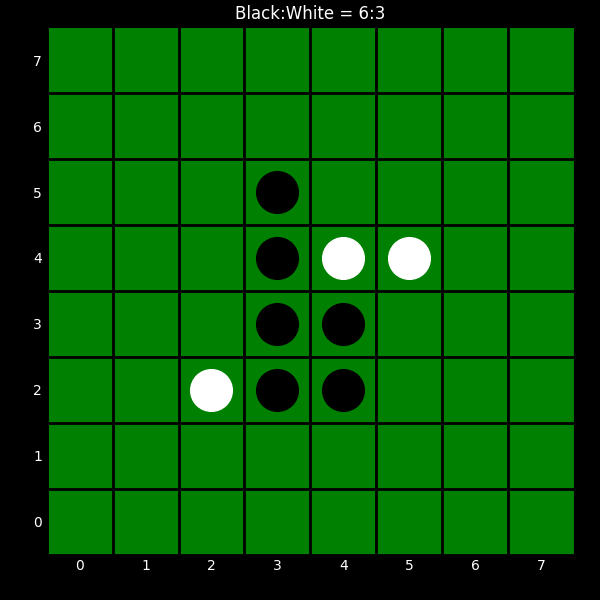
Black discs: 6
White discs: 3